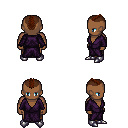
a pixel art fantasy rpg character, male body template, human, dark skin, purple robe, robe skirt, brown short mohawk hairstyle, metal boots, four views (front, back, left, right), 2x2 character sprite sheet, small pixel art, hard edges, no anti-aliasing